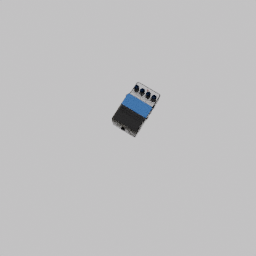
Label: electronics